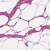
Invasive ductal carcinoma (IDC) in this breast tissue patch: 0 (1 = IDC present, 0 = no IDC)